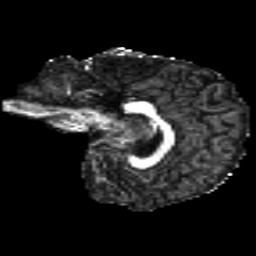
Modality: FA
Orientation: sagittal
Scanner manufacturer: siemens
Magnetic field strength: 3 T
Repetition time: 4.16 s
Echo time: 0.0806 s